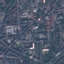
Label: Residential